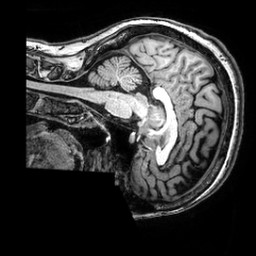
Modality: T1w
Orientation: sagittal
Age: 55
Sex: female
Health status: healthy